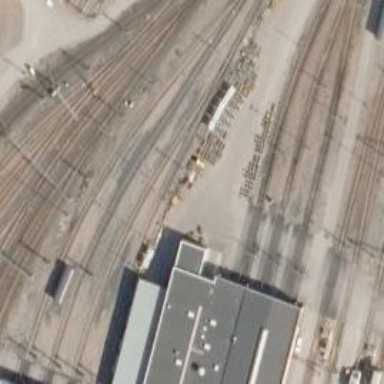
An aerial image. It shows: Rail yard with electrified contact lines for railway operations.